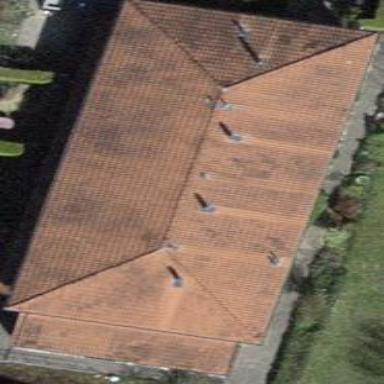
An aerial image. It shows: Building with tile roof.